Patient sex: M
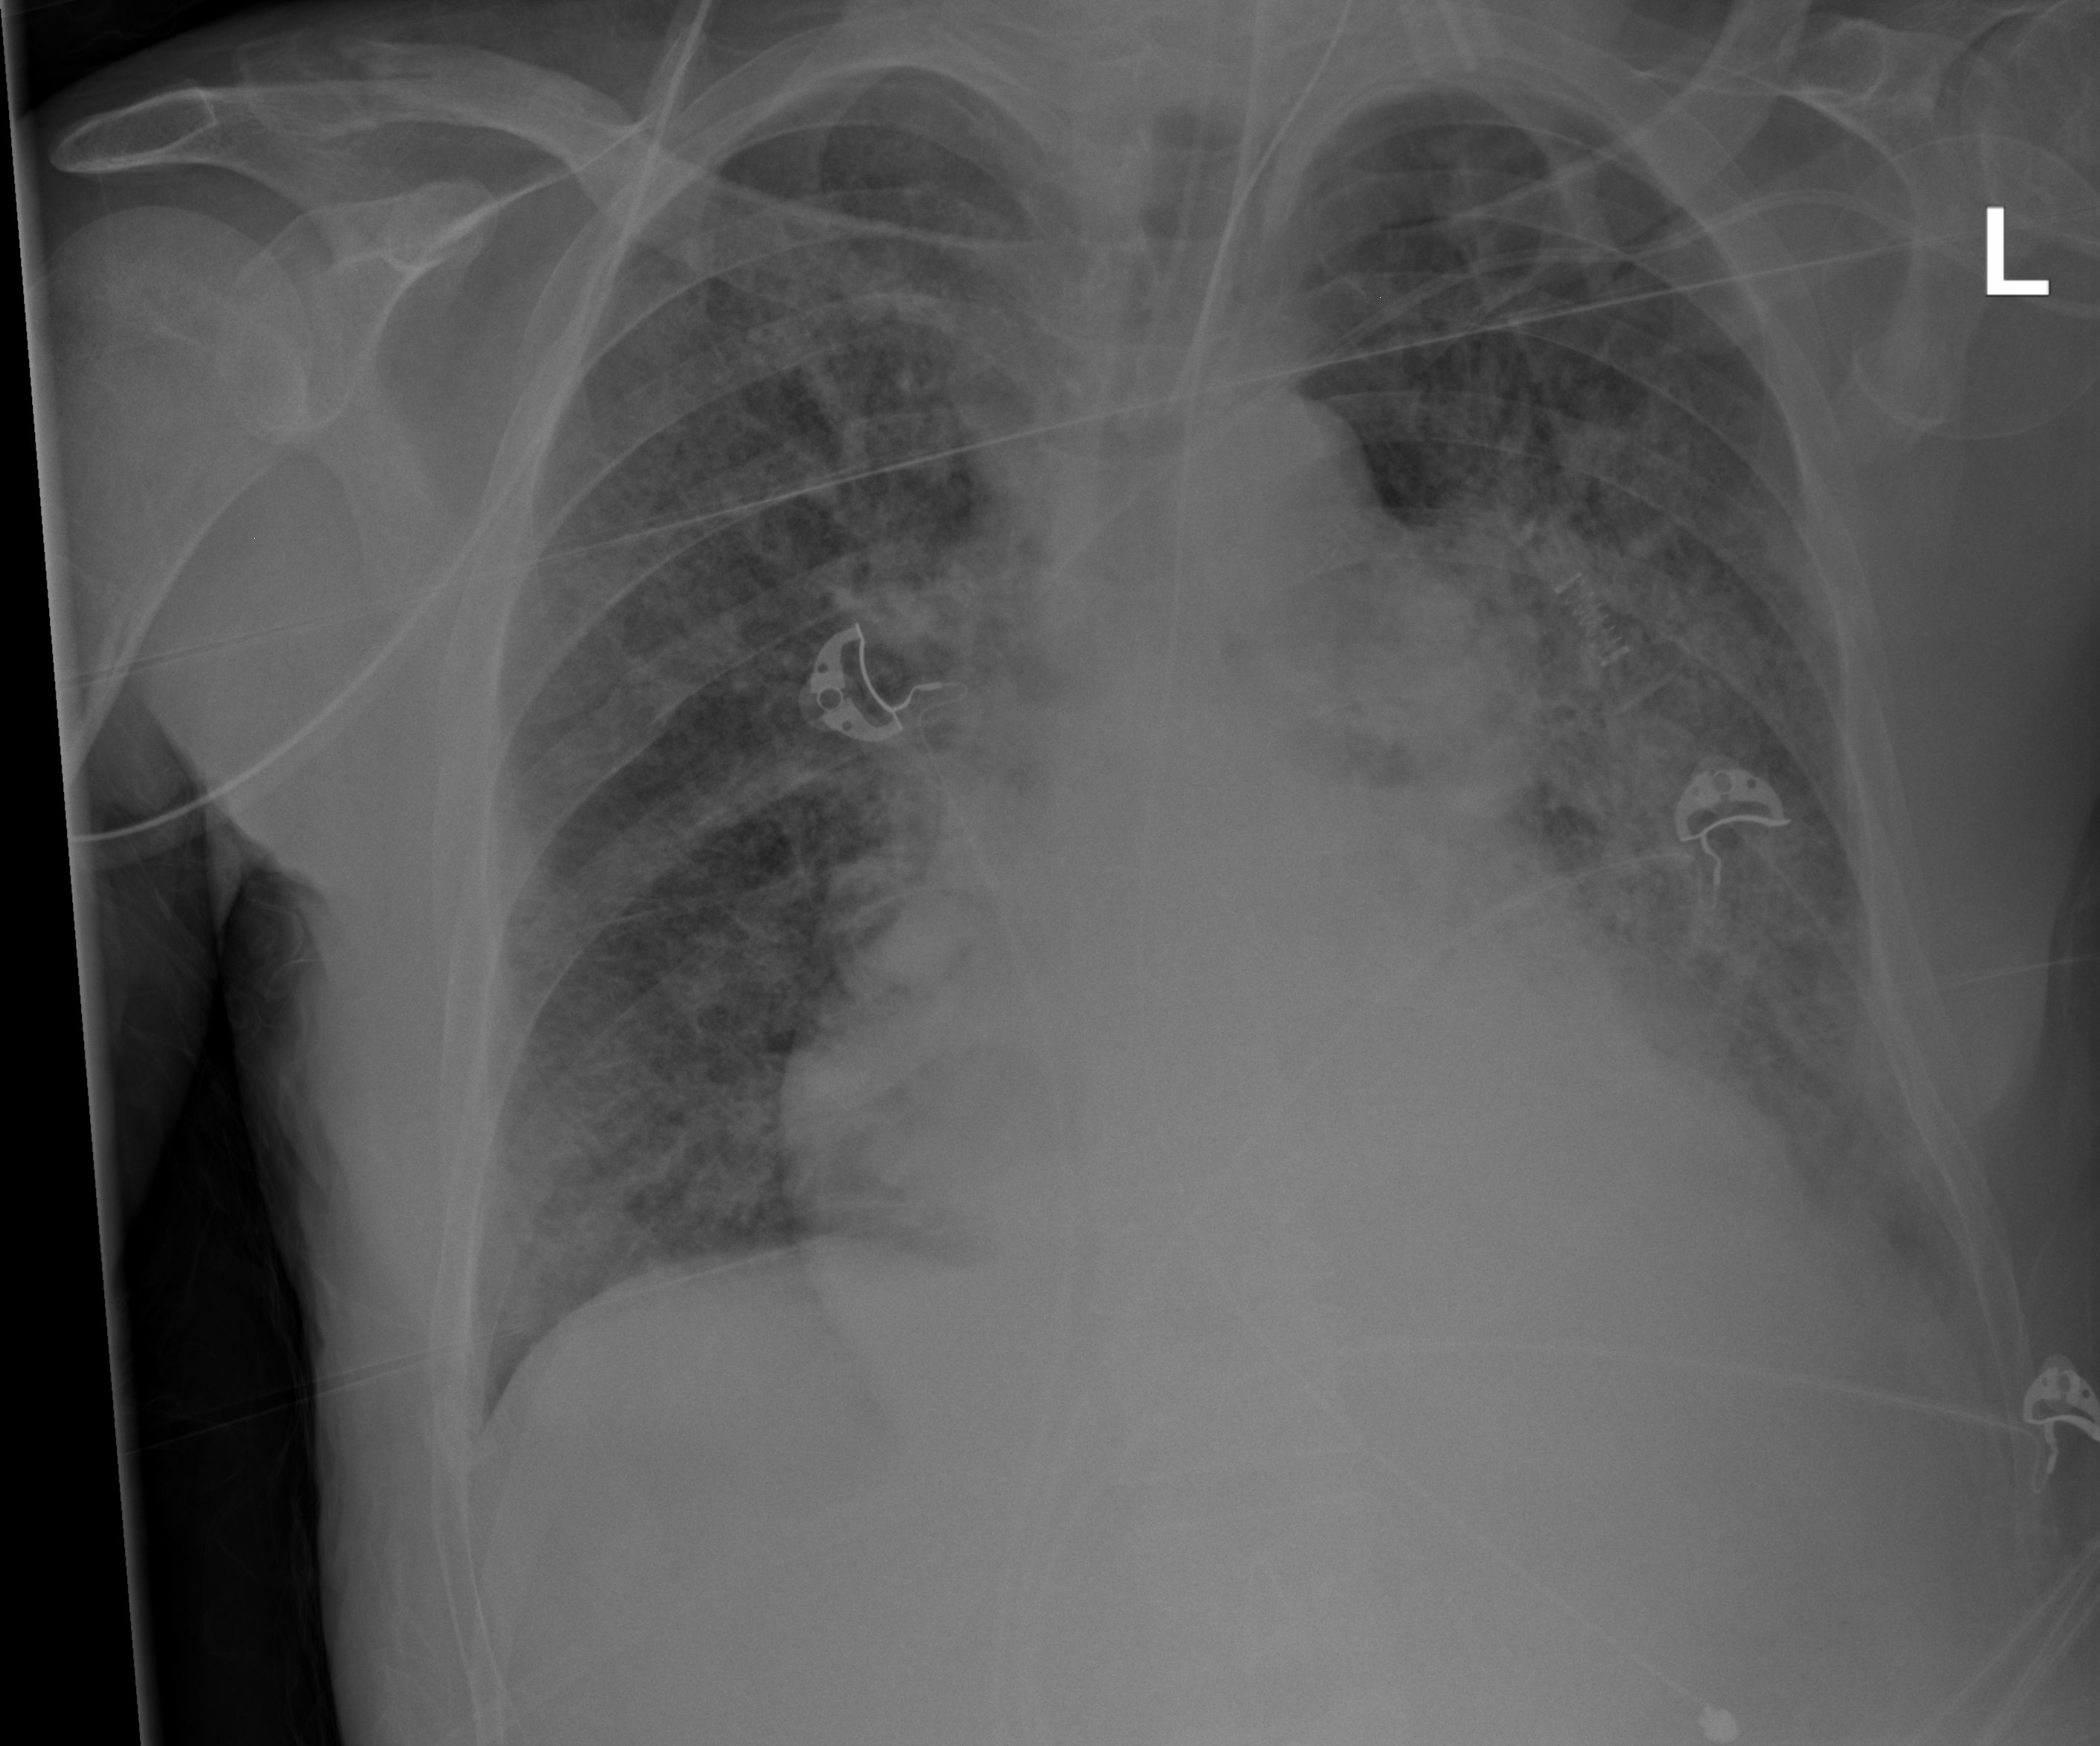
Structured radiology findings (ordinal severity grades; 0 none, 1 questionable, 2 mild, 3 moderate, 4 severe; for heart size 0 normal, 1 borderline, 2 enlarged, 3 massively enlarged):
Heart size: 2
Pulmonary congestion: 2
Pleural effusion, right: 2
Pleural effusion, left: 2
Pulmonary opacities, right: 3
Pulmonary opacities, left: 3
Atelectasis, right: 2
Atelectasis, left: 2